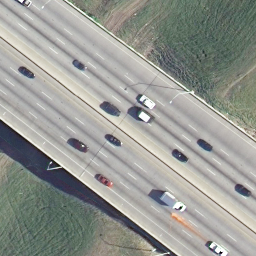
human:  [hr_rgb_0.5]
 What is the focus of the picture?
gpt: freeway